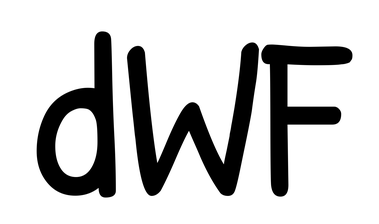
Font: PatrickHand-Regular